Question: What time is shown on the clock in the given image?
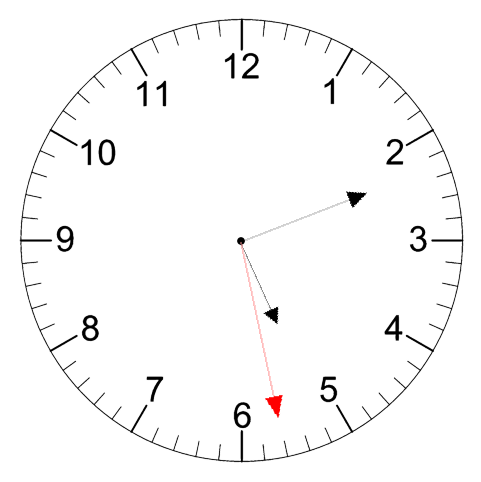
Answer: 05:11:28